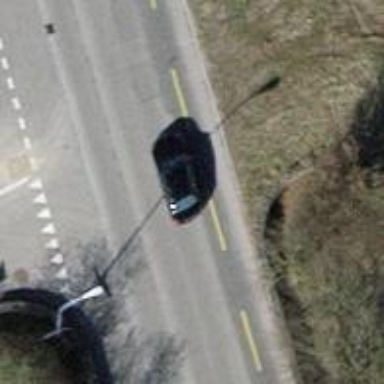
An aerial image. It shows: Secondary road with asphalt surface. There is cycle lane on the left and cycle track on the right.